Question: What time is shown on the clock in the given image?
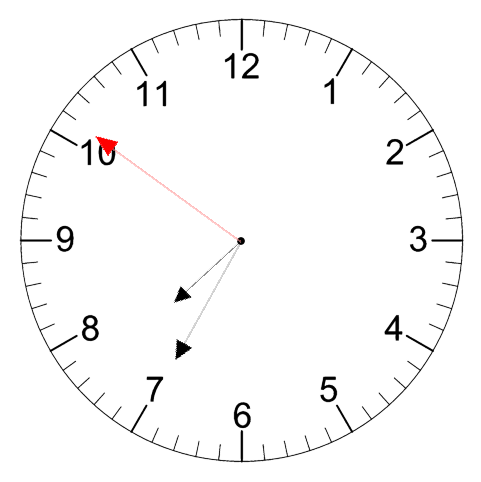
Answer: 07:34:51